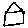
Label: house